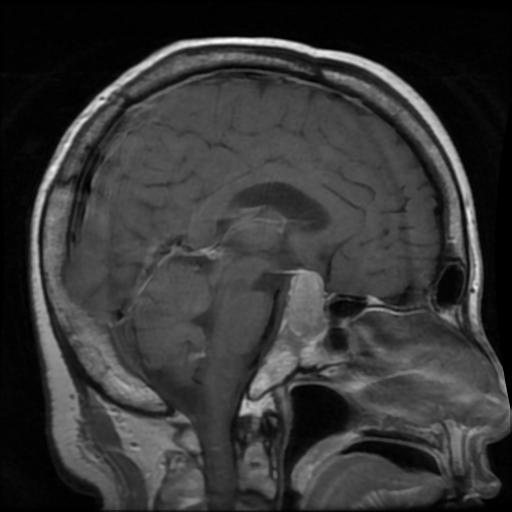
Label: pituitary